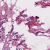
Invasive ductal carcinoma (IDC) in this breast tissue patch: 1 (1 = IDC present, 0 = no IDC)